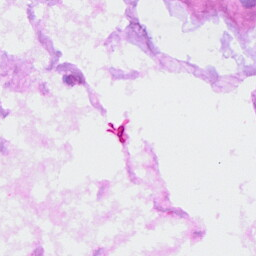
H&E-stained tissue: Ovarian